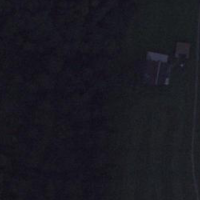
EUNIS habitat code: 44
Species observed at this site:
Aruncus dioicus
Argynnis paphia